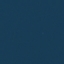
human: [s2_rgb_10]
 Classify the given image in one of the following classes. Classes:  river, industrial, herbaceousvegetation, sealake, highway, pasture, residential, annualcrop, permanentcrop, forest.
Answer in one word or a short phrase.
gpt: SeaLake